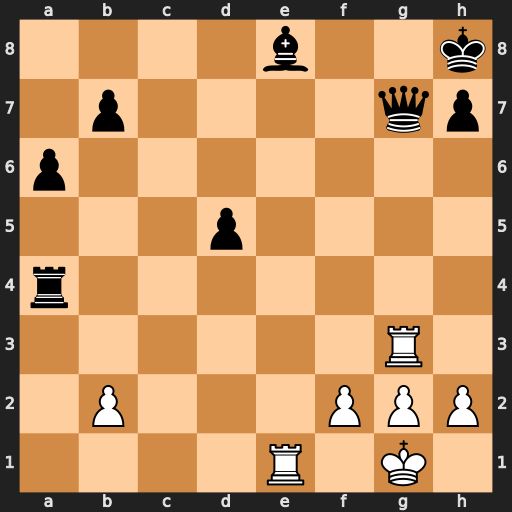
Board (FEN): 4b2k/1p4qp/p7/3p4/r7/6R1/1P3PPP/4R1K1
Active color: w
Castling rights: -
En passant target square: -
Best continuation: Rxe8+ Qf8 Rxf8#